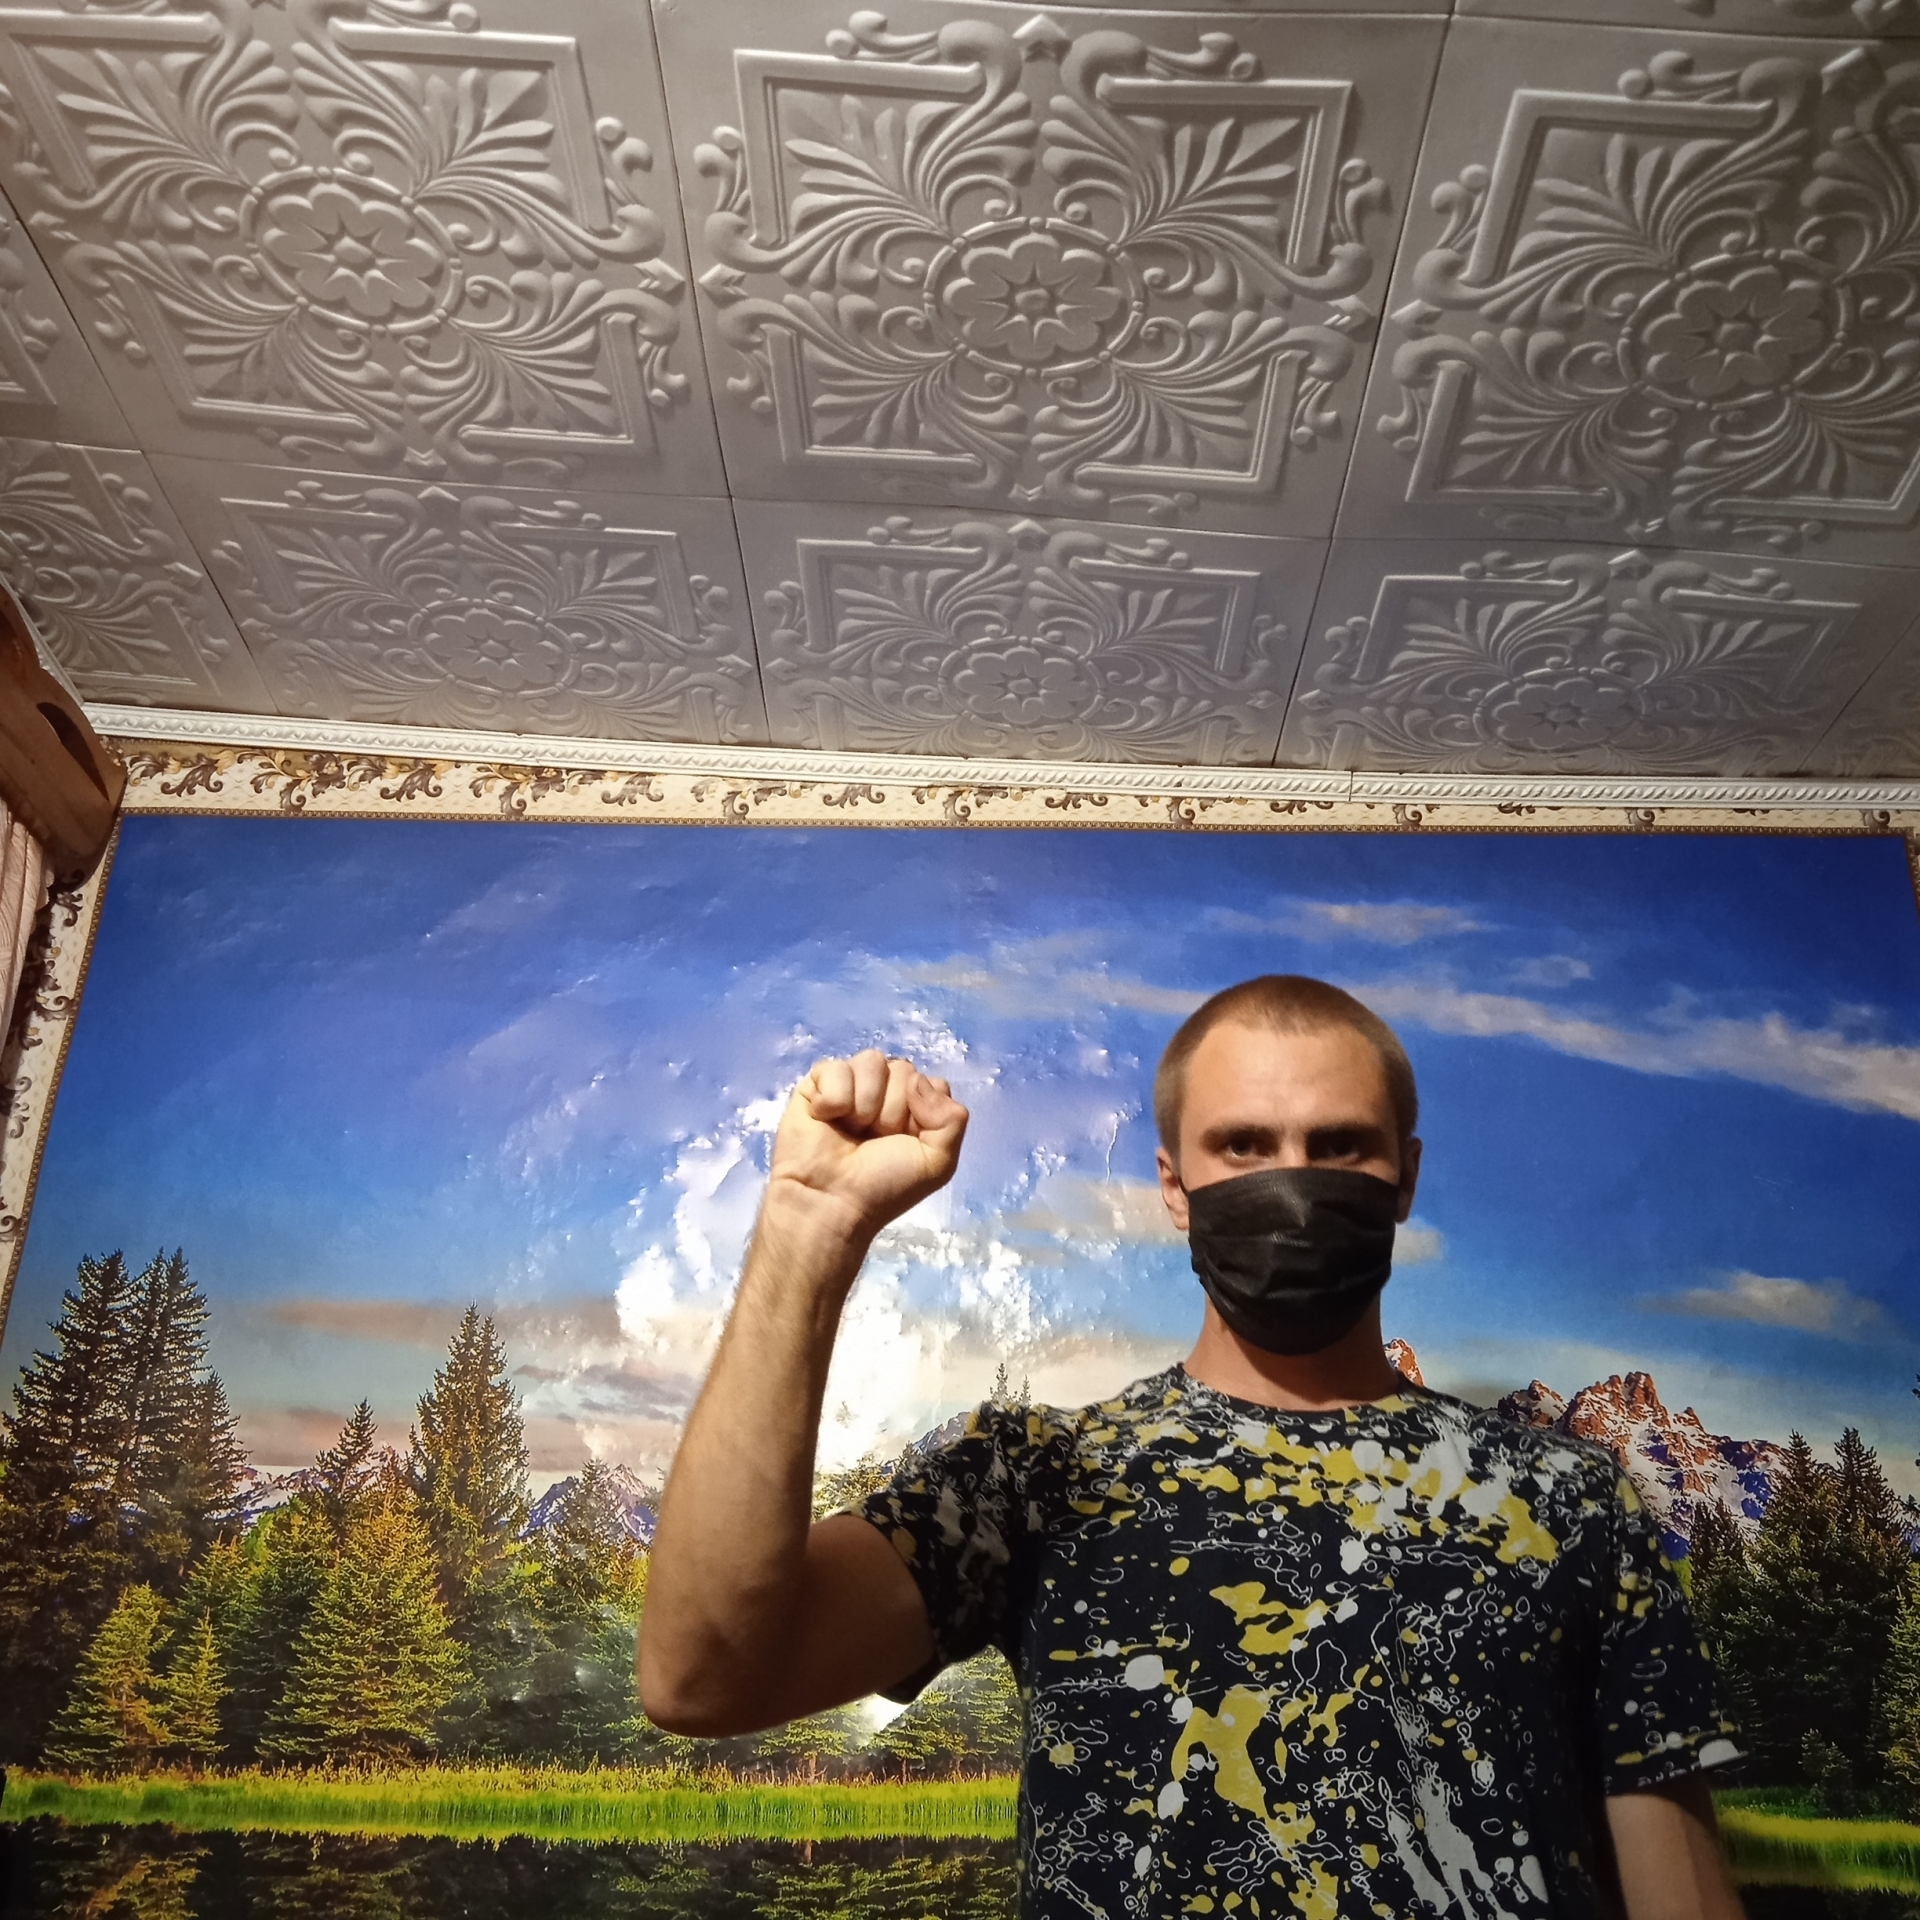
Label: clear